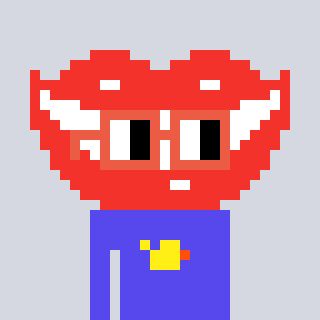
a pixel art character with square orange glasses, a smile-shaped head and a computerblue-colored body on a cool background